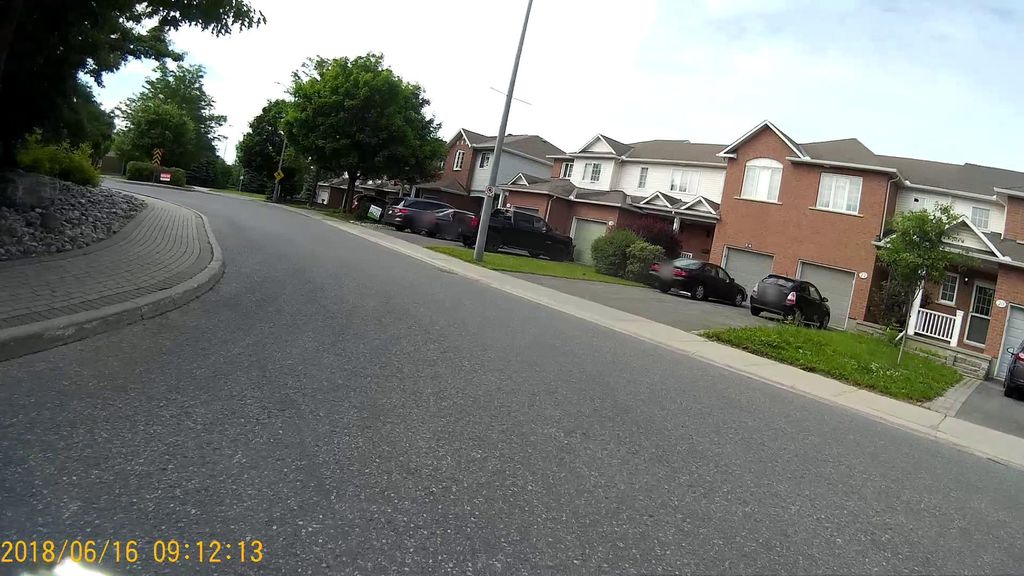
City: ottawa-gatineau